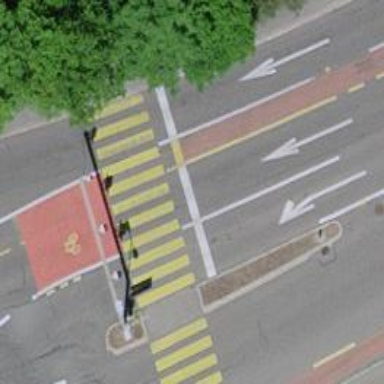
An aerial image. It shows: Road with traffic signals.